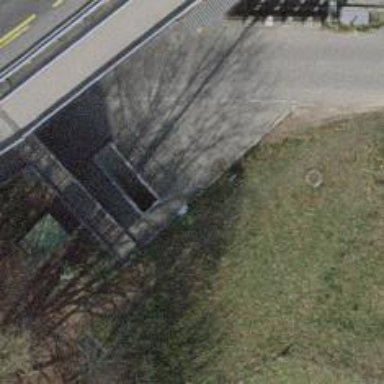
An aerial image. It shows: Retaining wall.